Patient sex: M
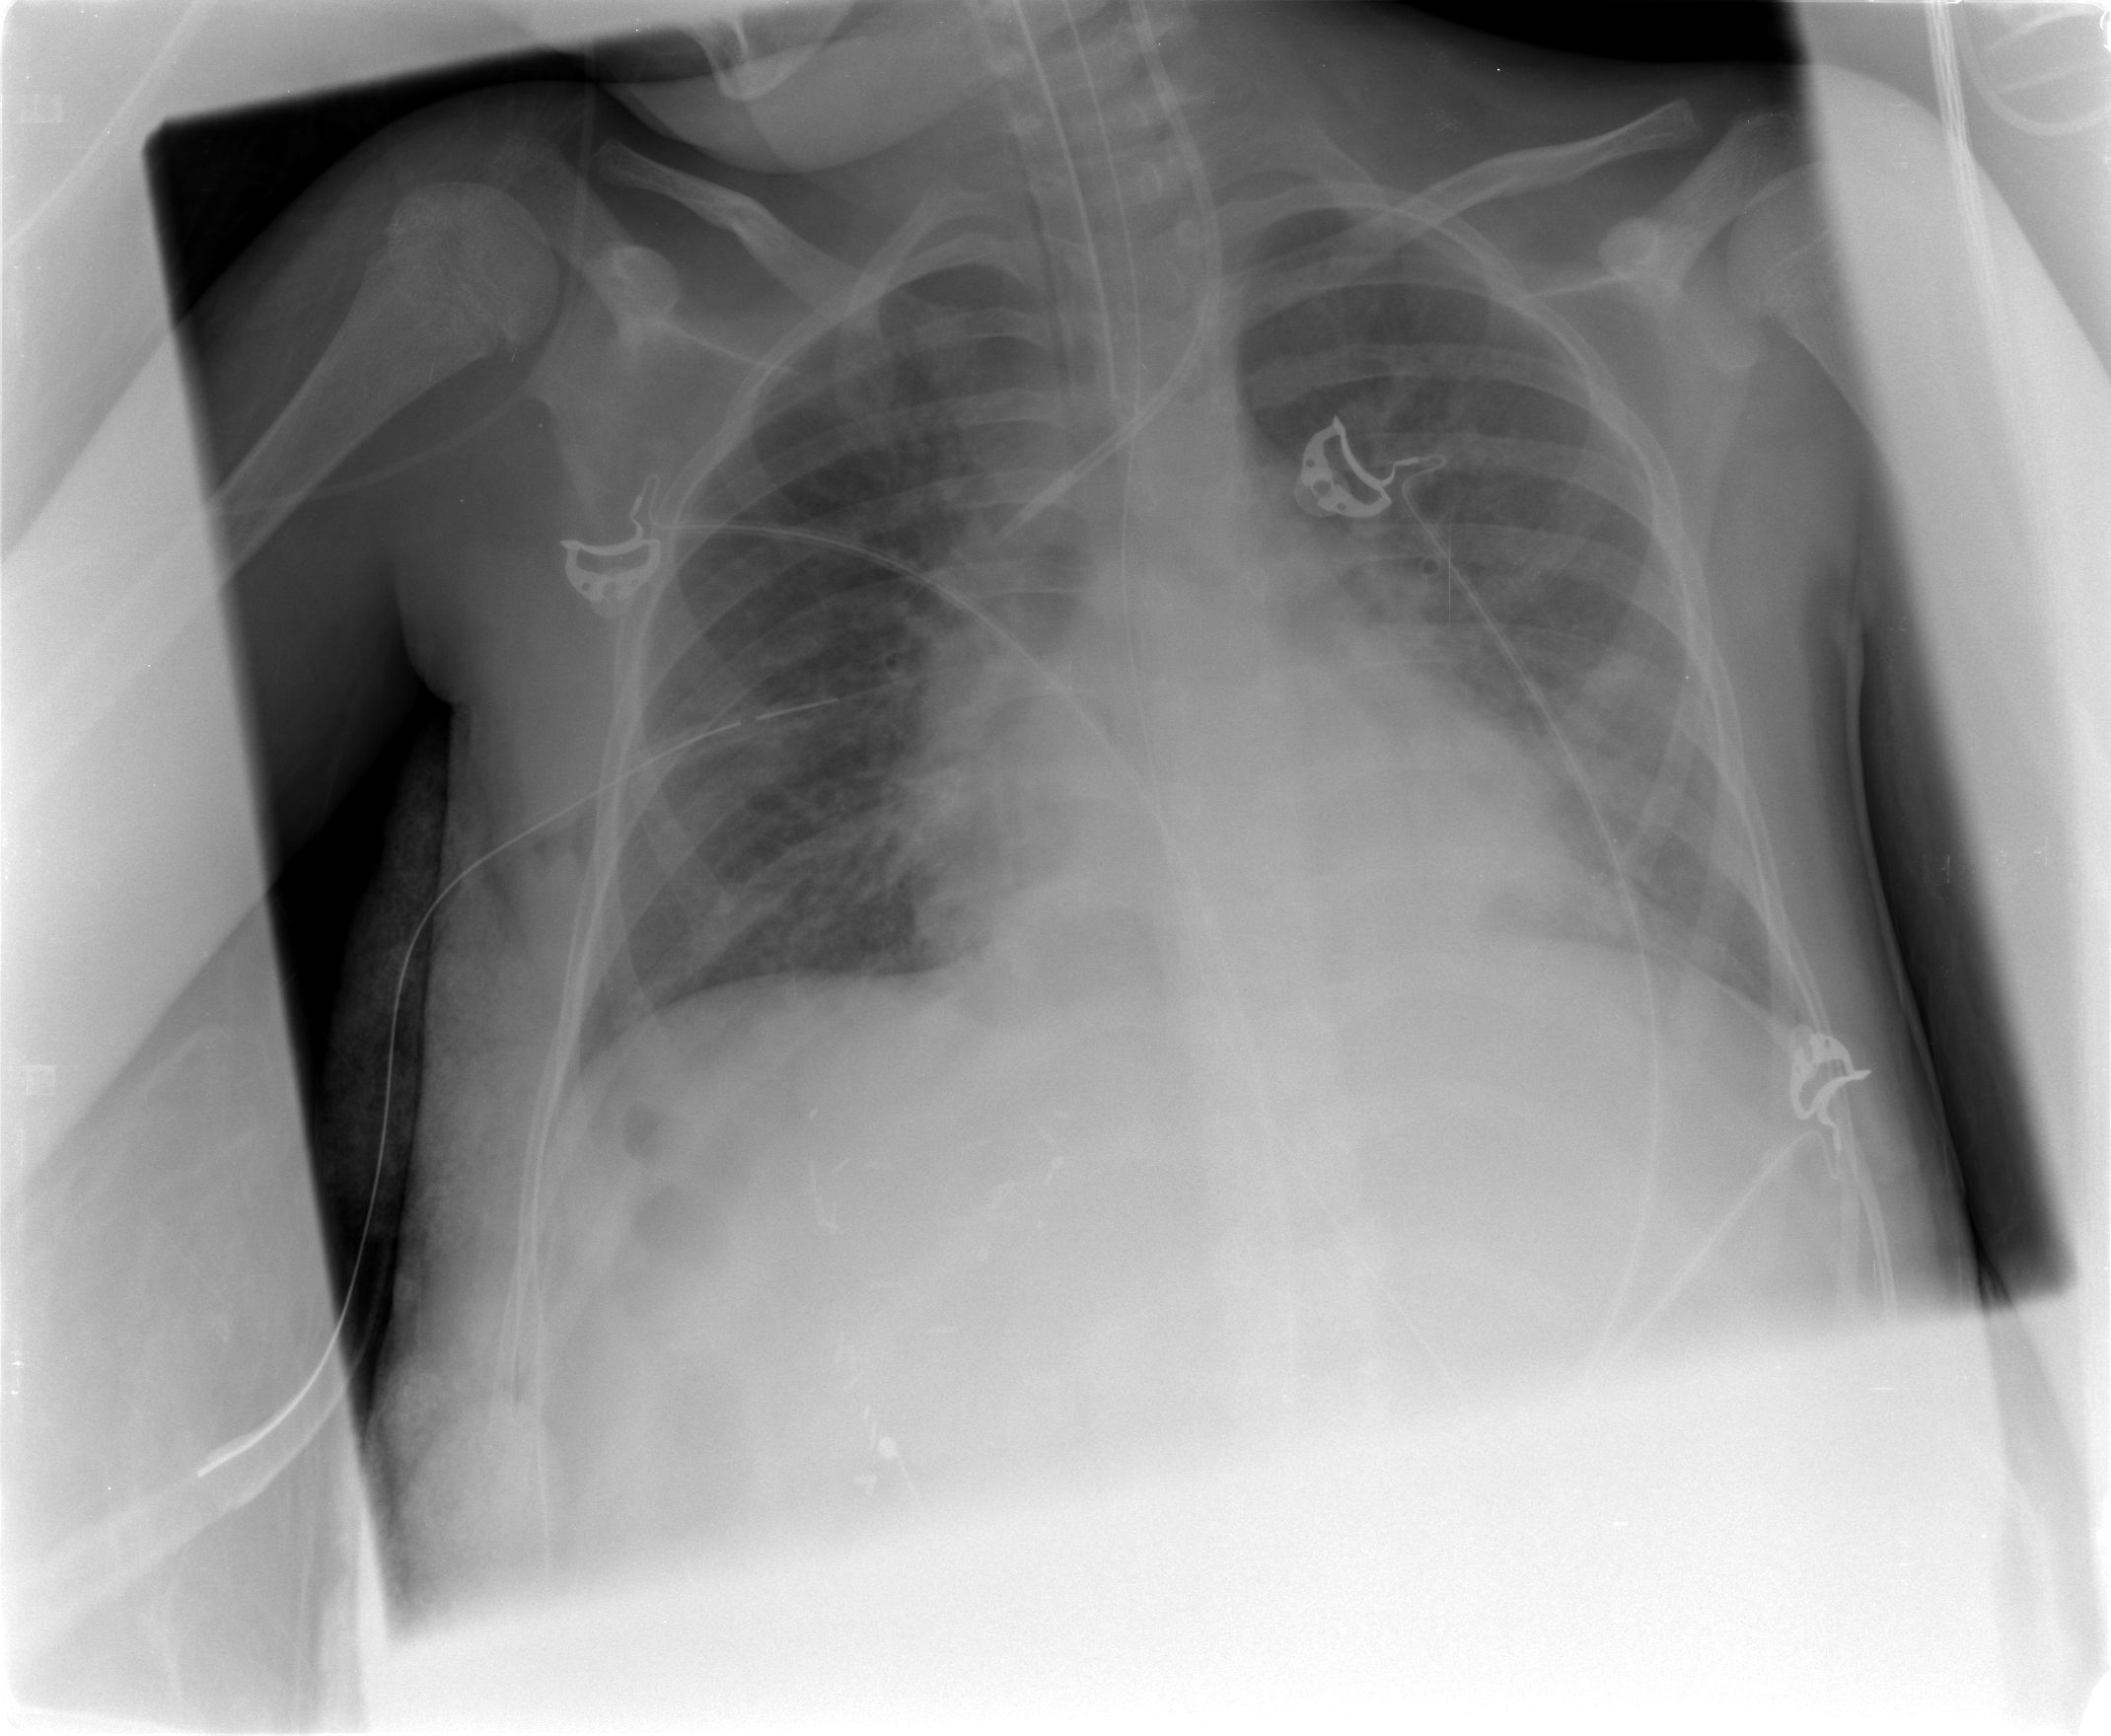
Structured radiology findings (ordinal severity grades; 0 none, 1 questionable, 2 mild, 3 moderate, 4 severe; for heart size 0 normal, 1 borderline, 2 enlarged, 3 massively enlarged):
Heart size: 1
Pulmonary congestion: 2
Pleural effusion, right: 1
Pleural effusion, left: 2
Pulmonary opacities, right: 2
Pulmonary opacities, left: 3
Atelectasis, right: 2
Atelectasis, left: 3